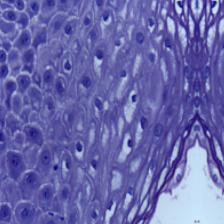
Diagnosis: Normal